Question: Im working an angular site and im trying to implement a sticky footer across all views but the footer stops sticking when content exceeds the size of the window and the scrollbar appears. I've tried a bunch of different things, like adding a wrapper around all my content, adding a .push div but nothing seems to work. Has anyone come across this problem and fixed it or know some kind of plugin etc. I can use to make this work?
Here is my code:
'''
<body ng-app="noteSnapApp">
<!--[if lt IE 7]>
<p class="browsehappy">You are using an <strong>outdated</strong> browser. Please <a href="http://browsehappy.com/">upgrade your browser</a> to improve your experience.</p>
<![endif]-->
<!-- Add your site or application content here -->
<div style="min-height: 55px;" ng-controller="NavCtrl" class="navbar navbar-default navbar-static-top ns-navbar ns-hide-nav">
<div class="container">
<div class="navbar-header">
<button type="button" class="navbar-toggle" data-toggle="collapse" data-target=".navbar-collapse">
<span class="sr-only">NoteSnap</span>
<span class="icon-bar"></span>
<span class="icon-bar"></span>
<span class="icon-bar"></span>
</button>
<a style="padding: 0" class="navbar-brand" href="/feed"><img class="img-responsive" src="images/notesnap_logo.png" width="165"></a>
</div>
<div class="navbar-collapse collapse">
<ul class="nav navbar-nav navbar-right">
<li ng-hide="logoutBtn" class="ns-logout"><a ng-click="logOut()" href="">Logout</a></li>
</ul>
</div>
</div>
</div>
<div ng-view></div>
<div class="banner-footer">
<a href="http://bit.ly/1ul3gG7"><img class="img-responsive" src="images/banner.png" width="100%"></a>
</div>
<div id="fb-root">
</div>
</body>
'''
And my css:
'''
html, body {height: 100%;}
html{
font-family: 'museo_sans100';
color: #333333;
position: relative !important;
min-height: 100%;
}
body {
background-color: transparent;
margin-bottom: 90px;
}
.banner-footer {
position: fixed;
bottom: 0;
width: 100% ;
height: 90px;
clear: both;
}
'''
Any and all suggestions are welcome and appreciated, im also willing to try jQuery/javascript workarounds, basically anything that works!
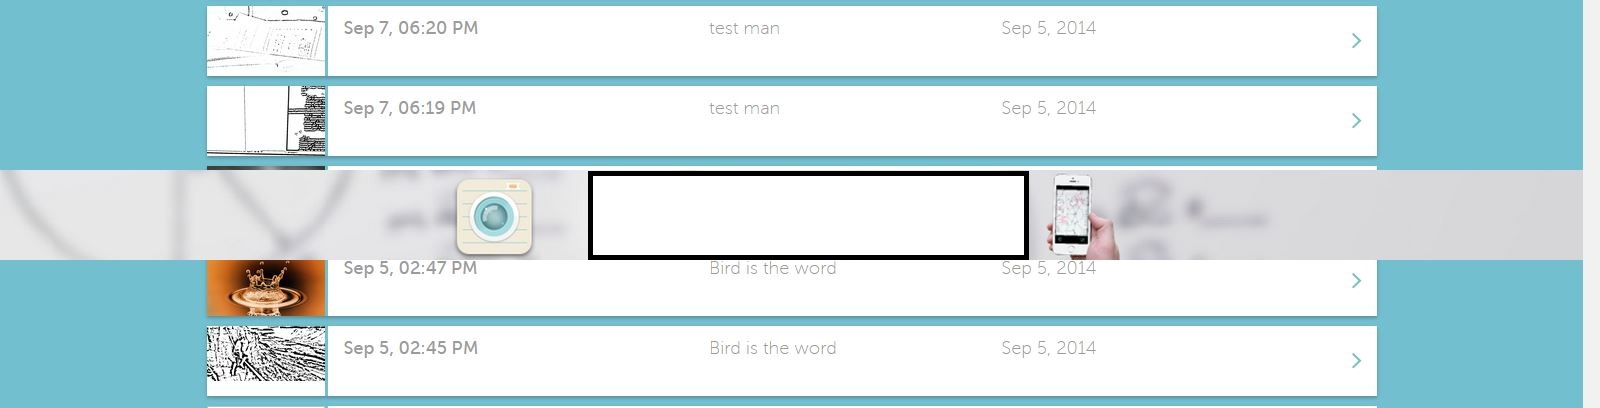
Answer: There is also the <URL>, which doesn't really need the Bootstrap framework installed, just the following structure:
HTML:
'''
<!-- Begin page content -->
<div class="container">
<div class="page-header">
<h1>Sticky footer</h1>
</div>
<p class="lead">Pin a fixed-height footer to the bottom of the viewport in desktop browsers with this custom HTML and CSS.</p>
</div>
<div class="footer">
<div class="container">
<p class="text-muted">Place sticky footer content here.</p>
</div>
</div>
'''
CSS:
'''
/* Sticky footer styles
-------------------------------------------------- */
html {
position: relative;
min-height: 100%;
}
body {
/* Margin bottom by footer height */
margin-bottom: 60px;
}
.footer {
position: absolute;
bottom: 0;
width: 100%;
/* Set the fixed height of the footer here */
height: 60px;
background-color: #f5f5f5;
}
/* Custom page CSS
-------------------------------------------------- */
/* Not required for template or sticky footer method. */
.container {
width: auto;
max-width: 680px;
padding: 0 15px;
}
.container .text-muted {
margin: 20px 0;
}
'''
Heres <URL> with long text to show behavior when page scrolls.